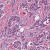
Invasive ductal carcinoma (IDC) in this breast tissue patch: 1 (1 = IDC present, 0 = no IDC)